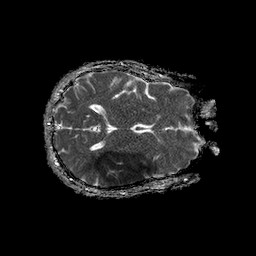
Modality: ADC
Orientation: axial
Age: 50
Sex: female
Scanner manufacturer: philips
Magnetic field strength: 1.5 T
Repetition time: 4.6 s
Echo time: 0.09059 s